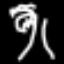
Label: palm tree